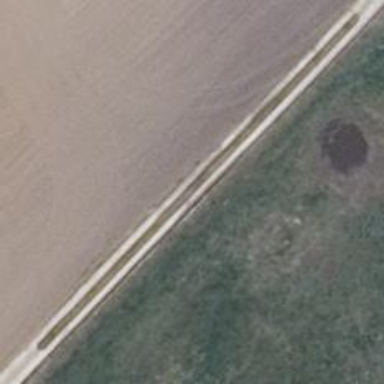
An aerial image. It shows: Track road with grade3 tracktype. The road surface has concrete lanes.